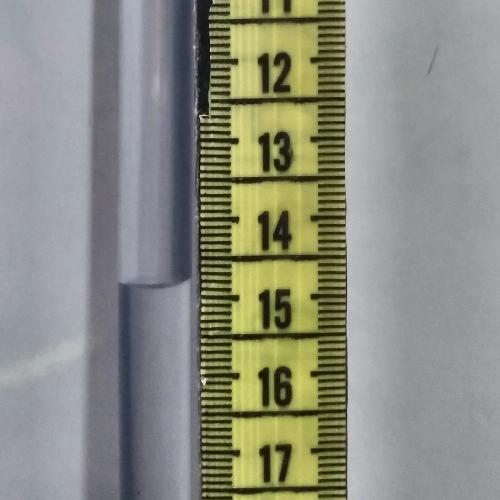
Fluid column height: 14.8 cm